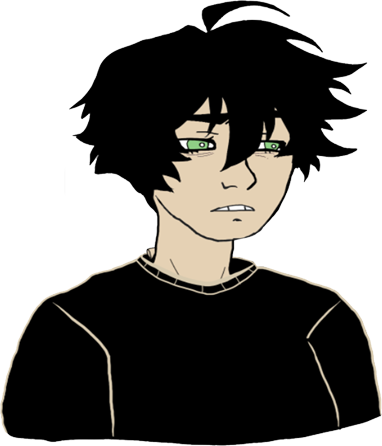
Label: 5_Twinkjak